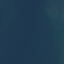
Land use / land cover: SeaLake